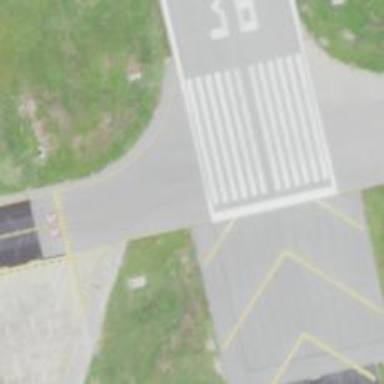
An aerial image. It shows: Image of taxiway at airport.